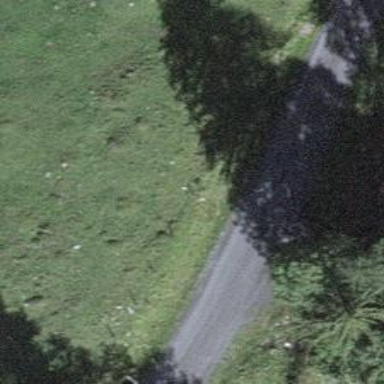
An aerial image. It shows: Passing place on the road.